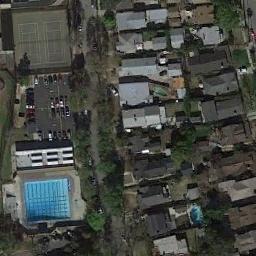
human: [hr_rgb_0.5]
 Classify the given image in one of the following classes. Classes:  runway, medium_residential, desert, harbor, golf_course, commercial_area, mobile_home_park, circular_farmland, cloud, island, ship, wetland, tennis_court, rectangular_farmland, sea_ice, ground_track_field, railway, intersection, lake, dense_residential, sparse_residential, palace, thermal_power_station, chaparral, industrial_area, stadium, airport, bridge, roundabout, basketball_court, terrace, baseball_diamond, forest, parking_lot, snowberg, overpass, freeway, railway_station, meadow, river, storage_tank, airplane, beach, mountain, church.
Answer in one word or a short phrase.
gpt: tennis_court